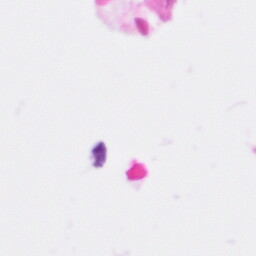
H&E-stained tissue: Pancreatic